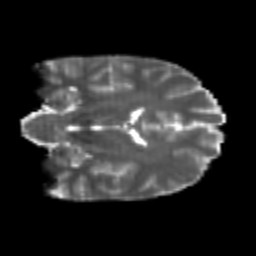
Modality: T2w
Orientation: coronal
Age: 20
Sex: male
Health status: healthy
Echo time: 0.074 s